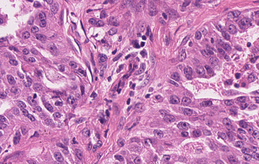
Tumor epithelial tissue: yes
Tumor-associated stroma tissue: yes
Normal tissue: no